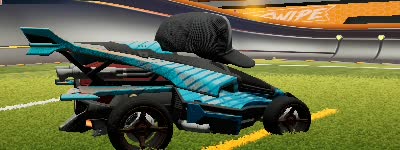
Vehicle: aftershock